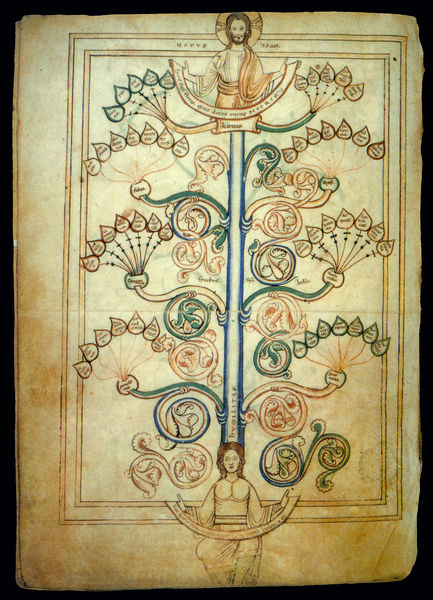
Titel: Definiotiones Vitiorum et Virtutum
Institution: Leipzig, Universitätsbibliothek
Schlagwörter: baum, blau, blätter, gott, mann, grün, äste, blumen, frau, rot, muster, ornament, mensch, stamm, pflanze, schrift, papier, rand, sepia, banner, inschrift, buch, seite, text, buchseite, pergament, heiligenschein, jesus, mittelalter, heiliger, maria, buchmalerei, stammbaum, wurzel jesse, manuskript, christis